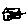
Label: house